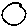
Label: circle